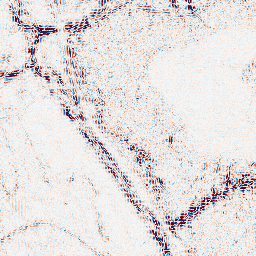
Category: wavelet
Decomposition family: wavelet_biorthogonal
Decomposition parameters: wavelet: bior5.5
level: 2
Upsampling method: quintic
Upsampling parameters: scale: 4
Upsampling scale: 4